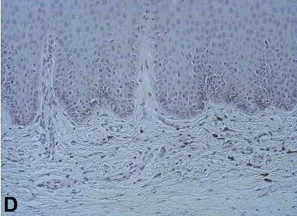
400x) and stained with periodic acid Schiff at 200x magnification.
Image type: pathology (pas)